Interaction volume radius: 10 \u00c5
Interaction volume height: 30 \u00c5
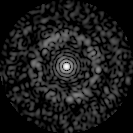
Disorder parameter: 0.8323